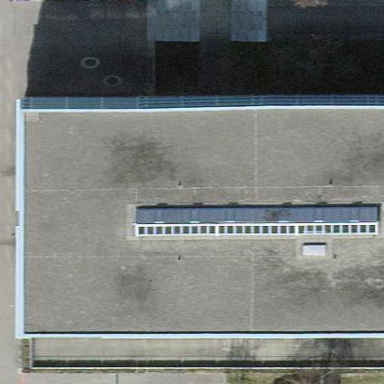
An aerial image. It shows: School building.